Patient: sex M, age 50
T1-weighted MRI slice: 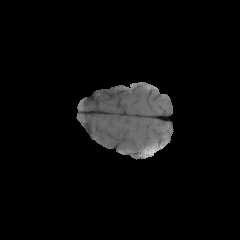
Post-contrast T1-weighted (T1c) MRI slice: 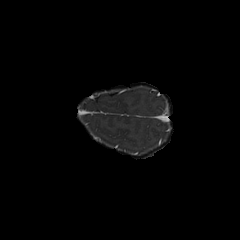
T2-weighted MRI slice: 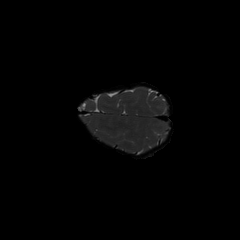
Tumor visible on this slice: no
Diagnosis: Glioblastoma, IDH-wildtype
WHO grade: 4